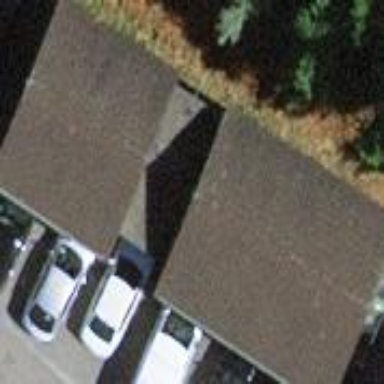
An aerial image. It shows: Garage.